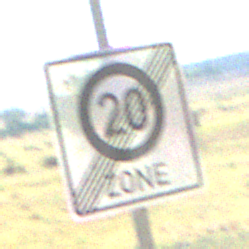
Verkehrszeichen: EndeZone20
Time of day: Midday
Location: Outdoor (Nature)
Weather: PartlyCloudy
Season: Autumn
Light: Natural